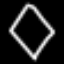
Label: diamond